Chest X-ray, PA view. Patient: 49 years old, sex M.
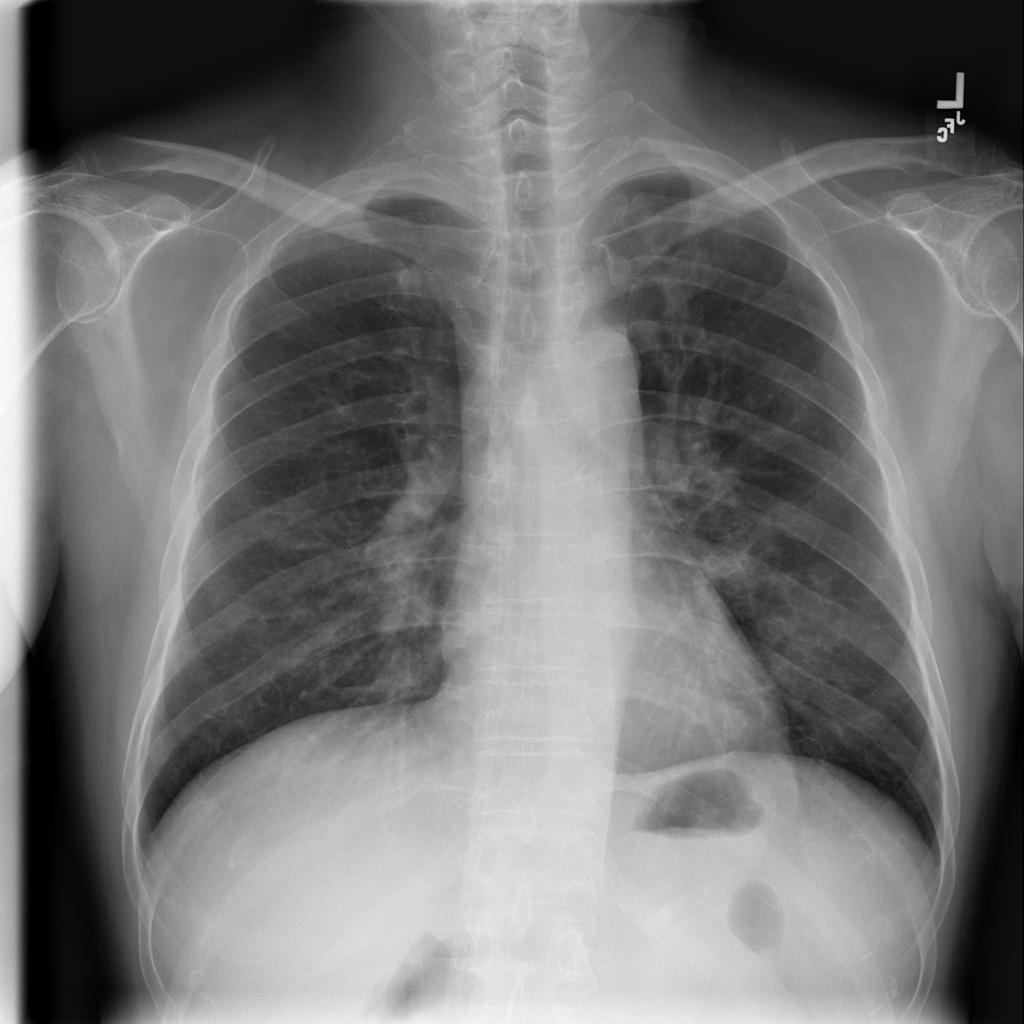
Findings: Infiltration